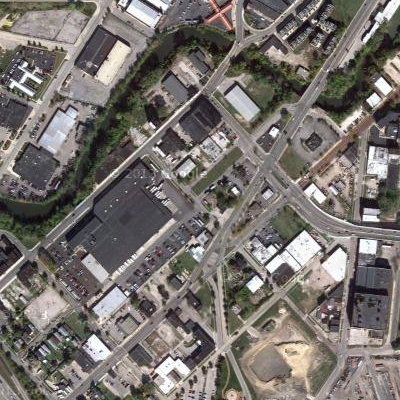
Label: Industry